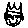
Label: square